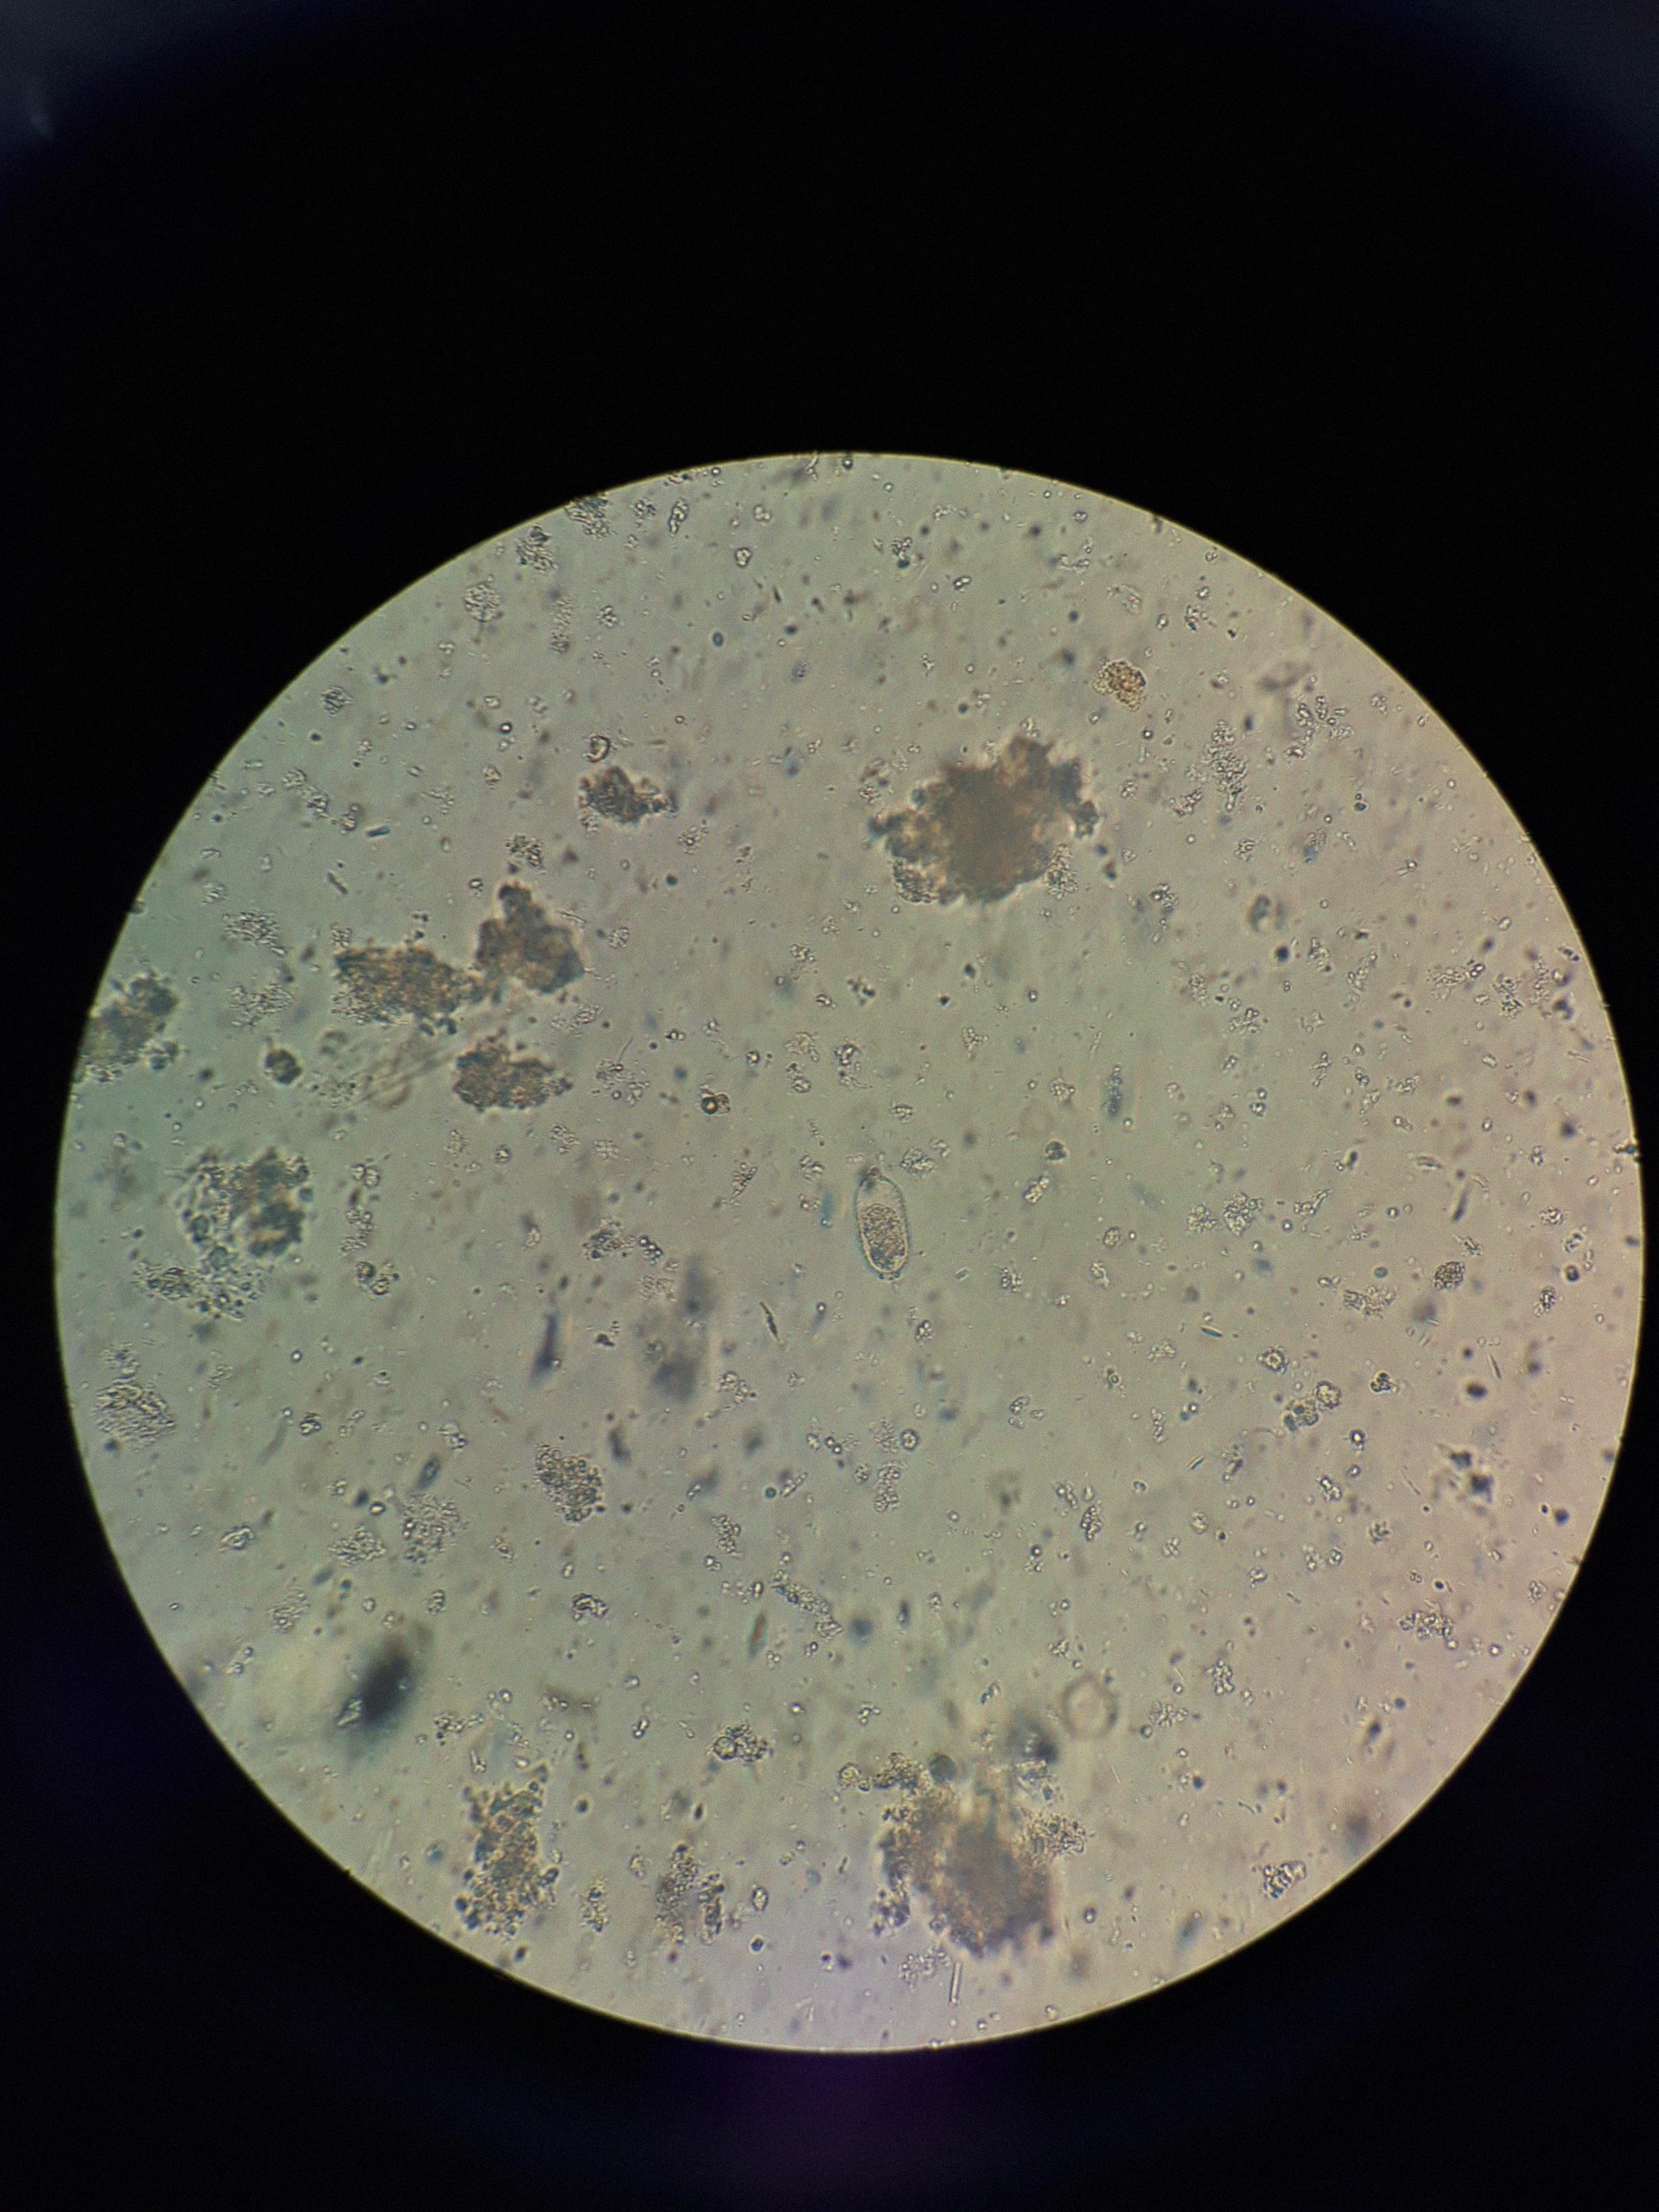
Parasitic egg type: Capillaria philippinensis